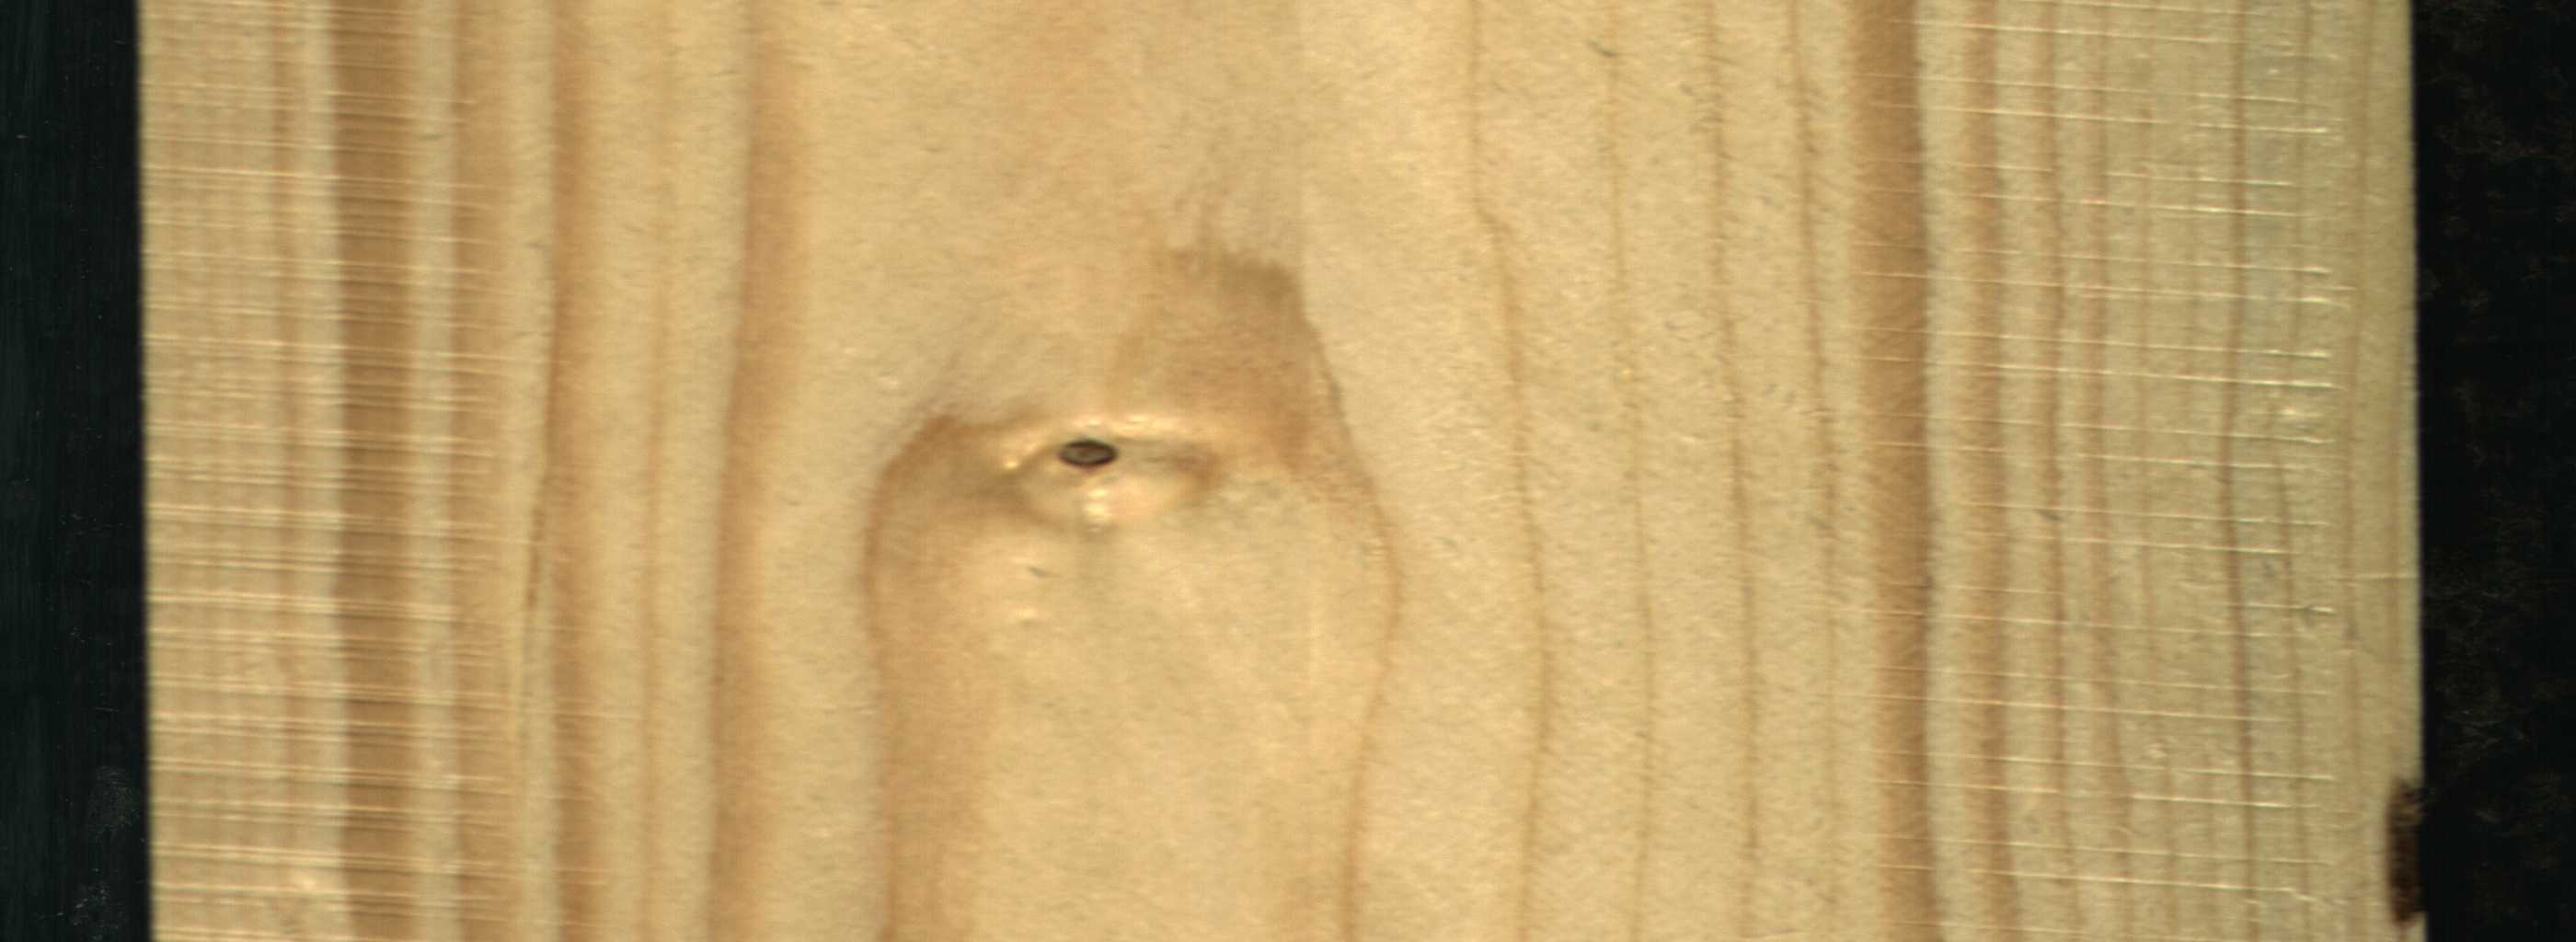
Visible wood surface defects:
resin
Quartzity
Quartzity
Live_Knot